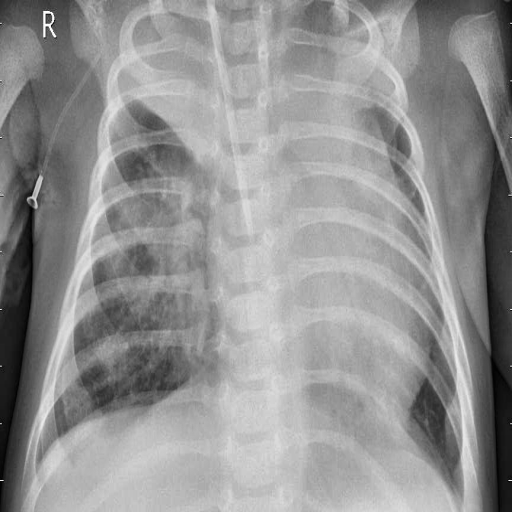
Finding: PNEUMONIA